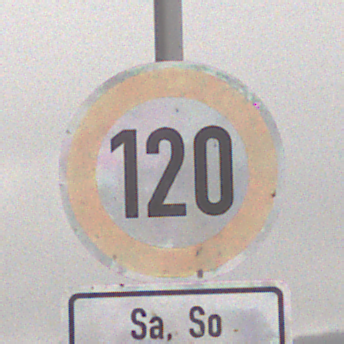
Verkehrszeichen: Geschwindigkeit120
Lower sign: ZeitangabenMitBeschraenkungAufWochentage9
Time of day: Midday
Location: Outdoor (Nature)
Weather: Overcast
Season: Winter
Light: Natural